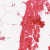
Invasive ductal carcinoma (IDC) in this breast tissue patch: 0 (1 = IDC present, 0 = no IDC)